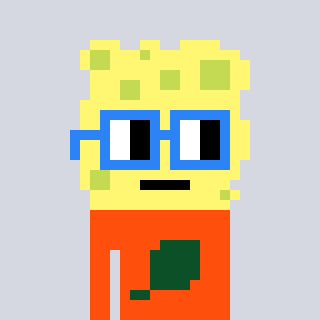
a pixel art character with square blue glasses, a sponge-shaped head and a orange-colored body on a cool background